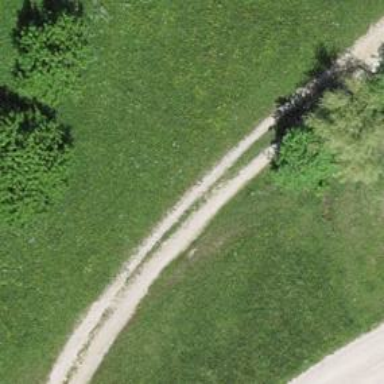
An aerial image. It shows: Track road with grade3 tracktype.